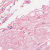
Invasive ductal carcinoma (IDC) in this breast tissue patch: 0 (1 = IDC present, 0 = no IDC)